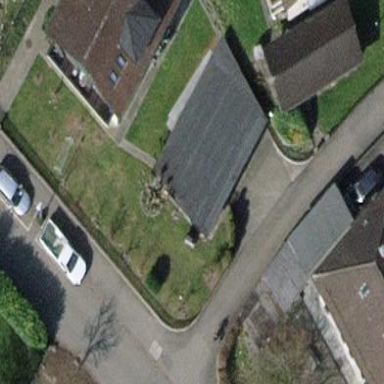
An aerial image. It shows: Shed building.